Question: I've this code generated with php:
'''
<li class="current"><li><a href="#">Page1</a></li></li>
<li><li><a href="#">Page2</a></li></li>
<li><li><a href="#">Page3</a></li></li>
<li><li><a href="#">Page4</a></li></li>
'''
I want to add a css property to tag 'a' inside to list with class 'current'.
I've tried with '.li + li + a {property:attribute}' etc...

Any suggestions ?
////////////////////// Edit
Ok guys... We did nothing. I tried to simplify the code. Here is the whole code (generated by wordpress):
<URL>
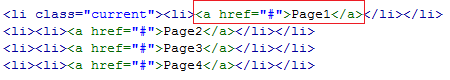
Answer: You can use:
'''
li.current li a
'''
But most likely the double list items are a mistake, so you probably want to use this instead:
'''
li.current a
'''
Also, as a sidenote, the "." in the selector you wrote is trying to find elements with a class of "li", not a list item element.
With the recent update of your question:
I think I know what's going on here. You probably have a widget generating the menu for you. The call to the widget is inside a 'ul' in your PHP. The widget generates the menu inside a 'div'. You are probably also using arguments for the widget call to wrap each menu item inside an 'li'. Which would give you the structure you have:
'''
<ul>
<div>
<ul>
<li><li></li></li>
</ul>
</div>
</ul>
'''
To fix, find where you are calling the widget, and remove the 'ul' that's wrapped around it. Then remove the before and after arguments from the widget call. That should give you this structure:
'''
<div>
<ul>
<li></li>
</ul>
</div>
'''
Then you should have an easier time styling the menu.